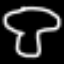
Label: mushroom